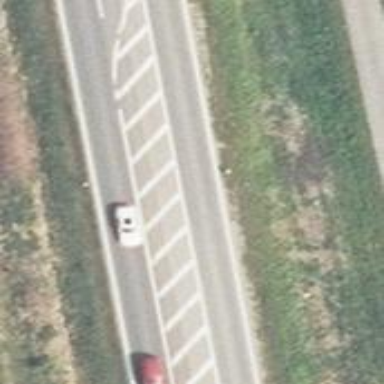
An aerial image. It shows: Asphalt road classified as primary highway.